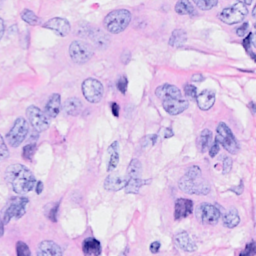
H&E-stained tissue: Breast